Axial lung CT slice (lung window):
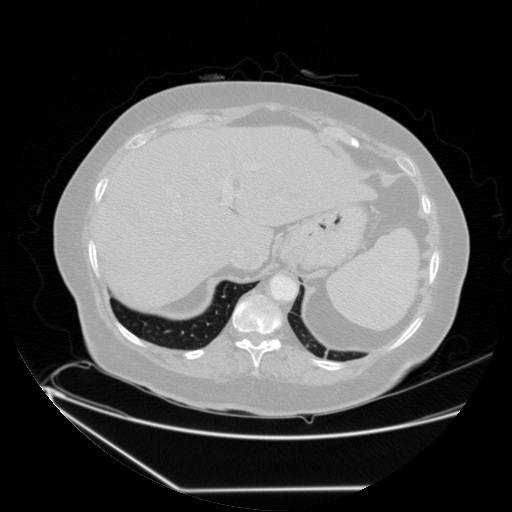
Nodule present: no